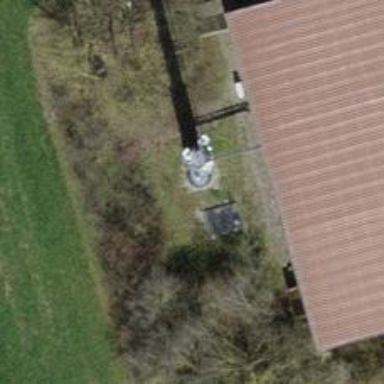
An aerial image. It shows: Communication tower.